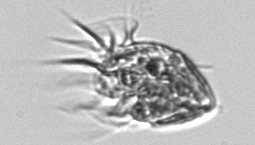
Label: Strombidium_morphotype1